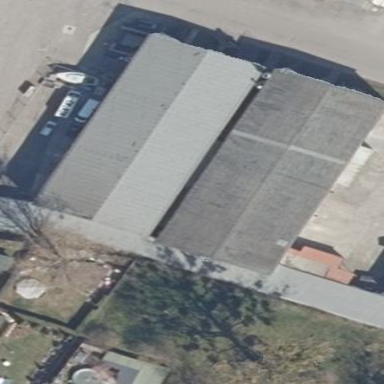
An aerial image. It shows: Commercial building.